Field crop: maize
Growth stage: 1
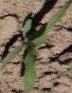
Species: maize